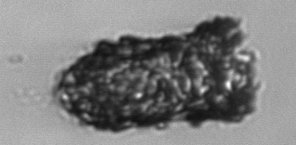
Label: Tintinnopsis